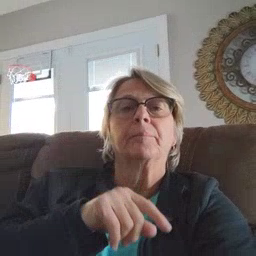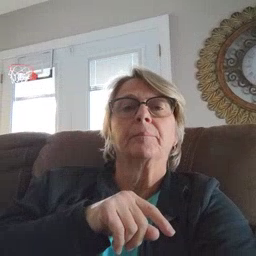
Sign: up